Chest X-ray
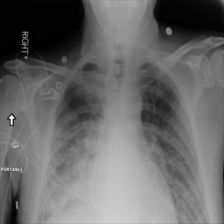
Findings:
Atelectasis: negative
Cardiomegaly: negative
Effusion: negative
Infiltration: negative
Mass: negative
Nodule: negative
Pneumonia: negative
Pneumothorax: negative
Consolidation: negative
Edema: negative
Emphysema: negative
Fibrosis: negative
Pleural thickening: negative
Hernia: negative